Interaction volume radius: 5 \u00c5
Interaction volume height: 10 \u00c5
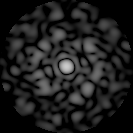
Disorder parameter: 0.8493